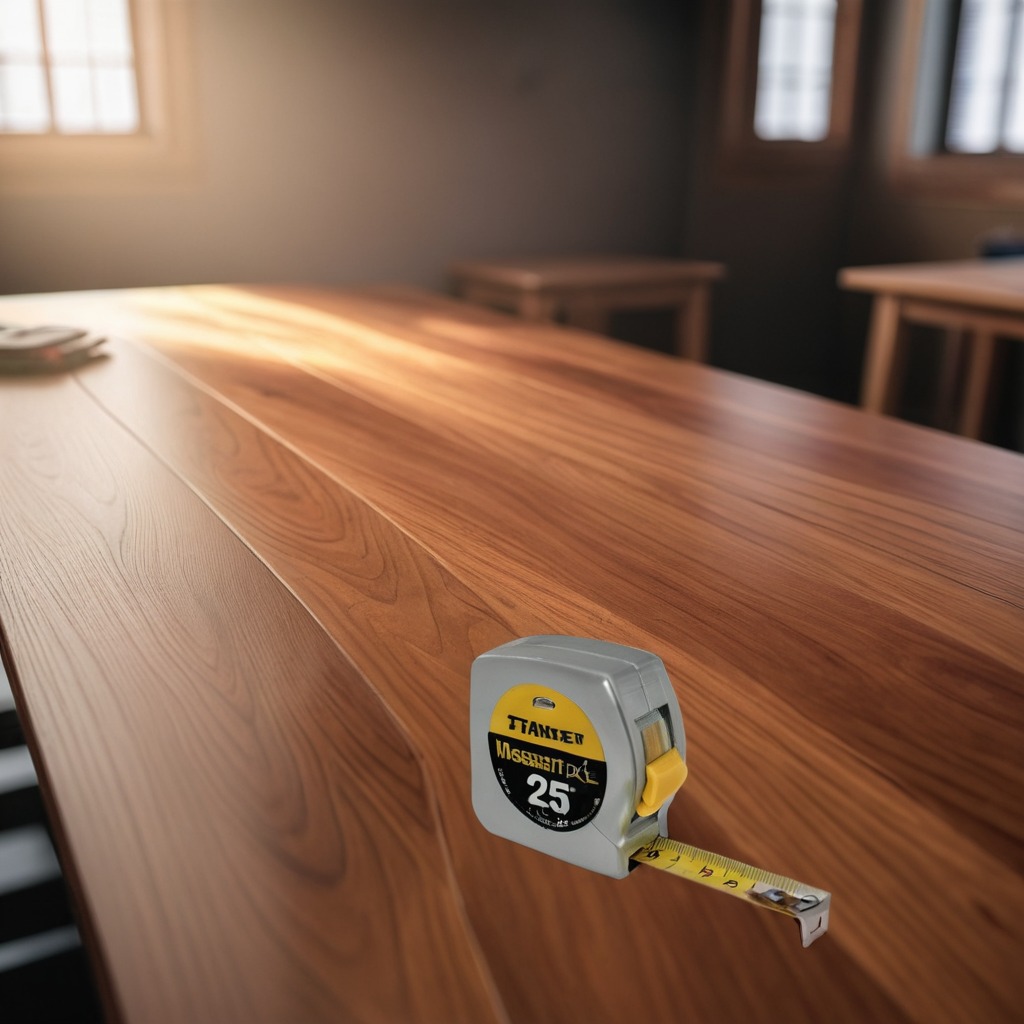
A measuring tape is lying on the wooden table in the carpentry studio.